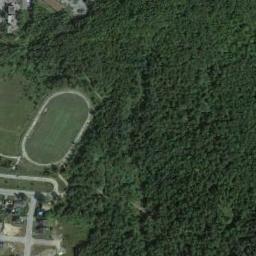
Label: ground_track_field